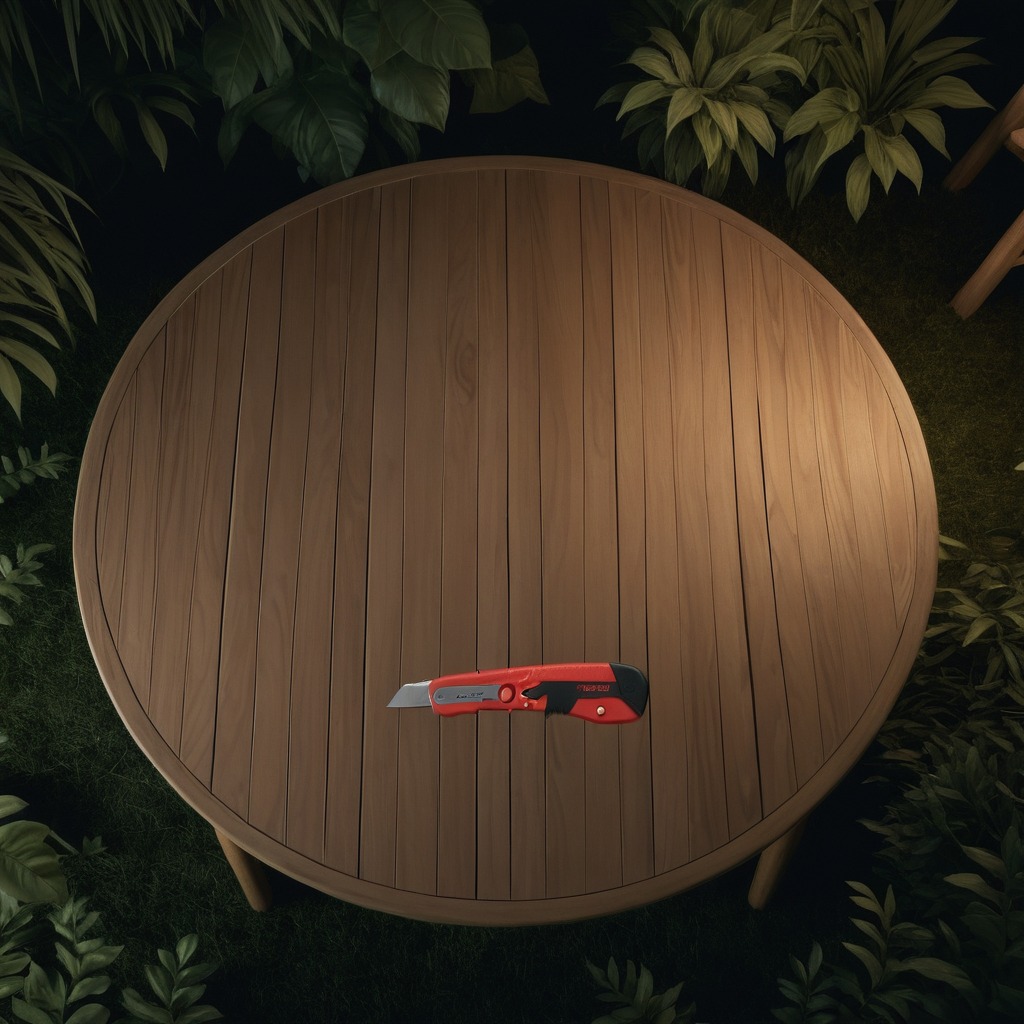
A utility knife is lying on the wooden table.